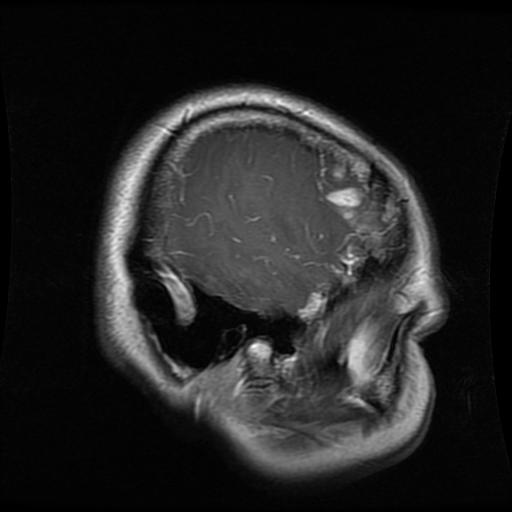
Label: glioma